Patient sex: F
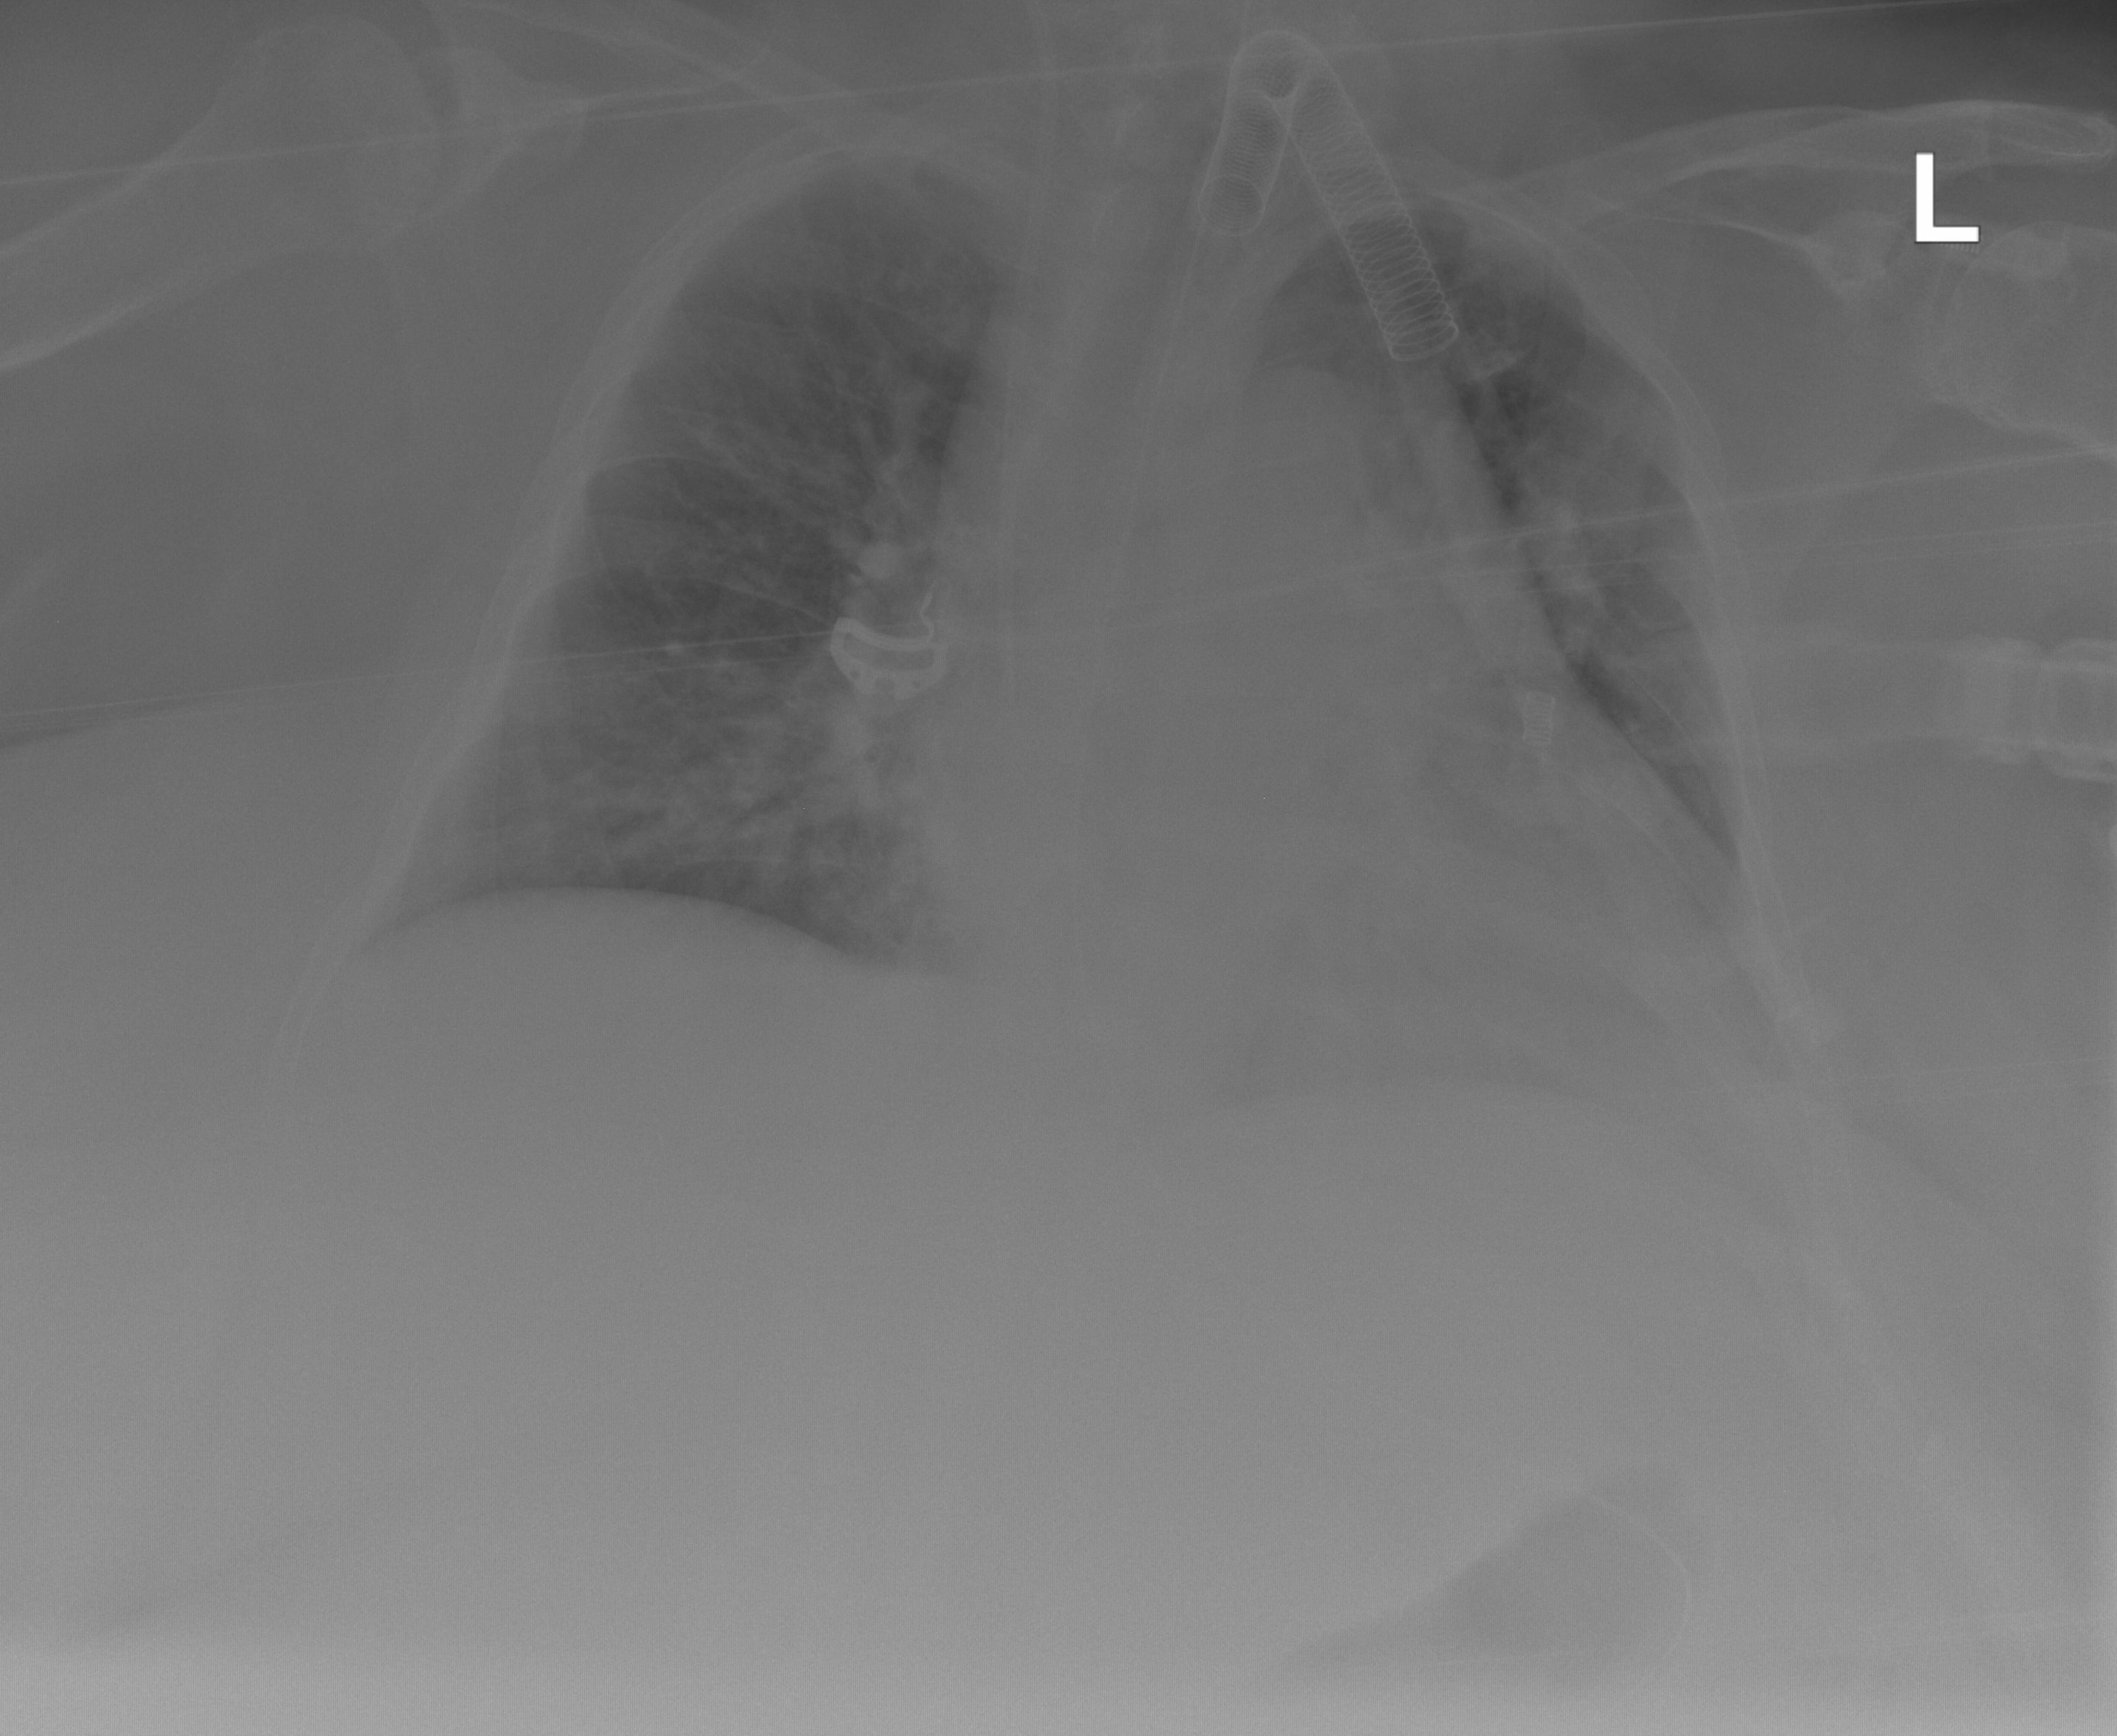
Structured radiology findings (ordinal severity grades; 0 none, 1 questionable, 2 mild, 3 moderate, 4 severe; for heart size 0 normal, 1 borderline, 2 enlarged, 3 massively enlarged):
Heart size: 2
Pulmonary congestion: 2
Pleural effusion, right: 0
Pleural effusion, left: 1
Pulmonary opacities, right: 2
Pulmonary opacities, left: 0
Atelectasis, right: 2
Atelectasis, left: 2